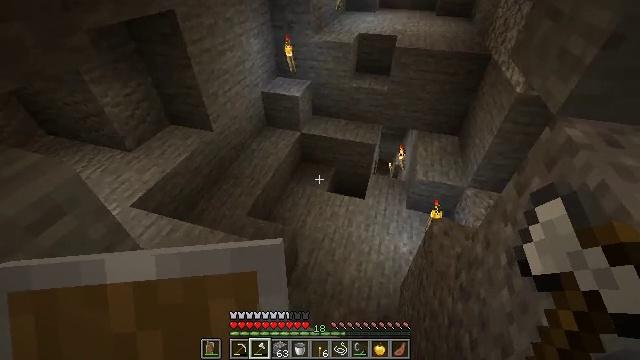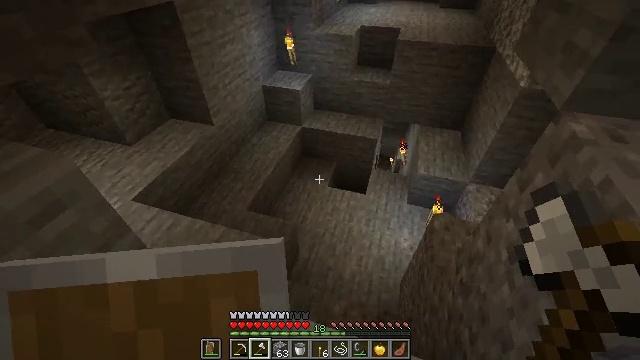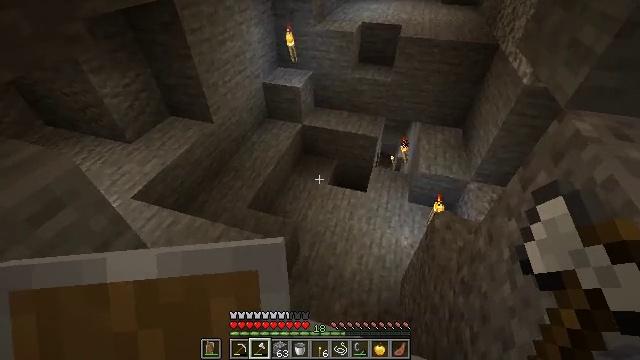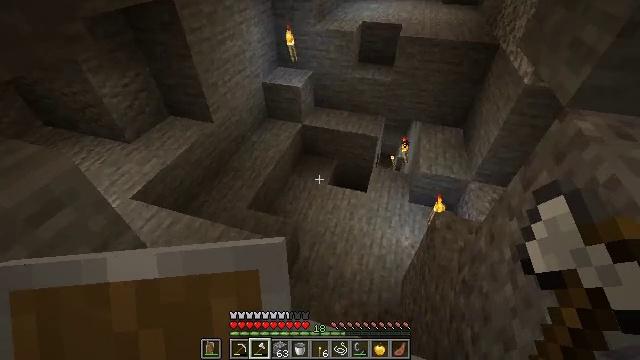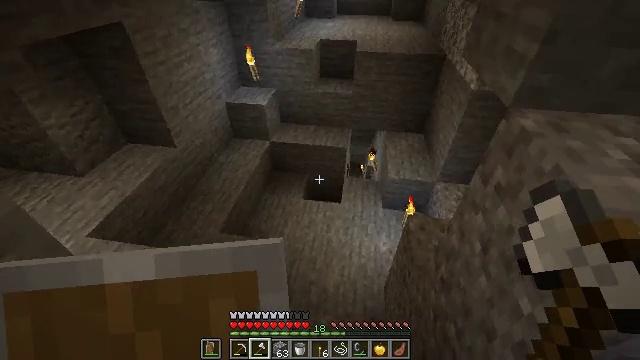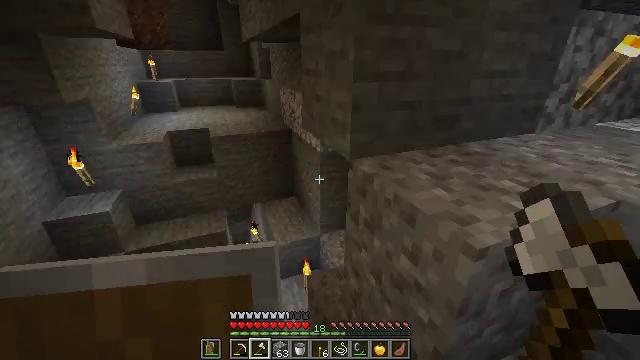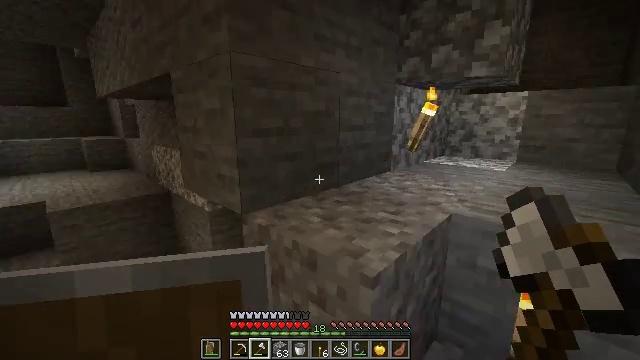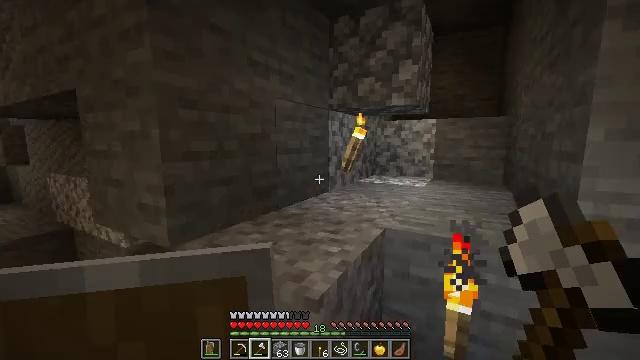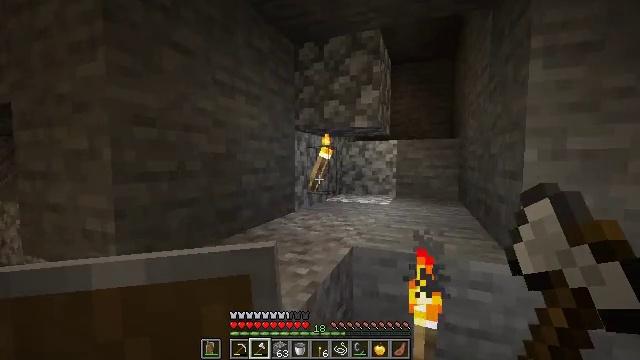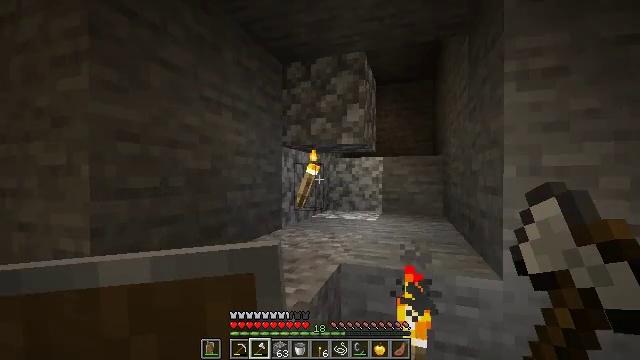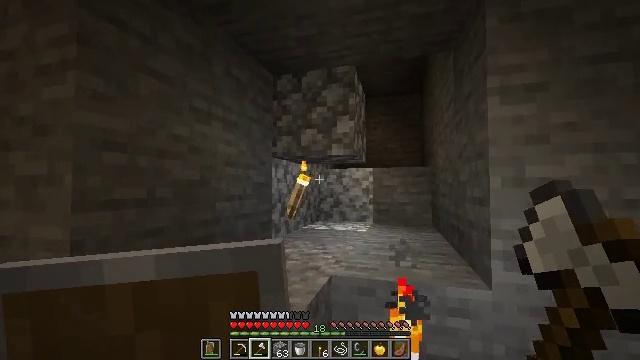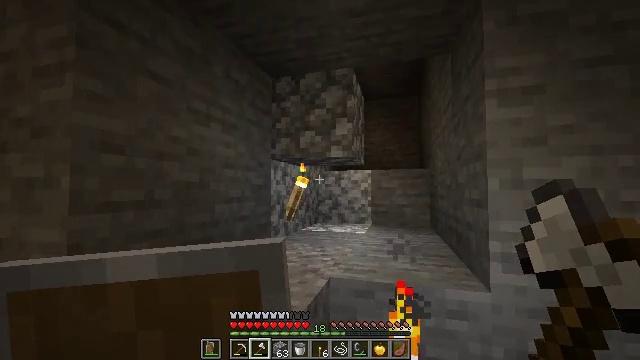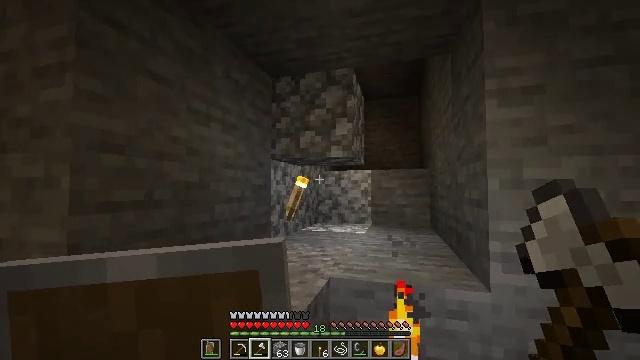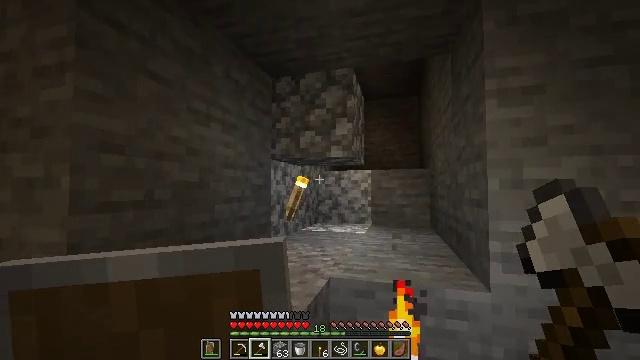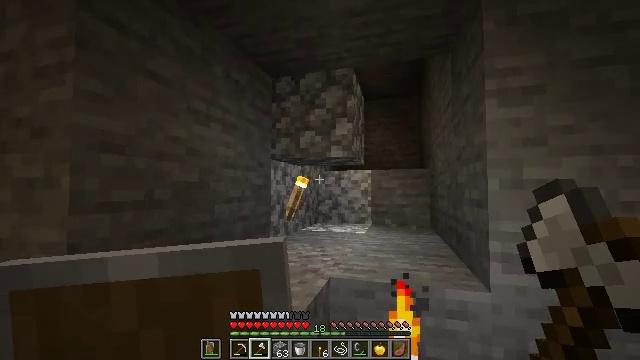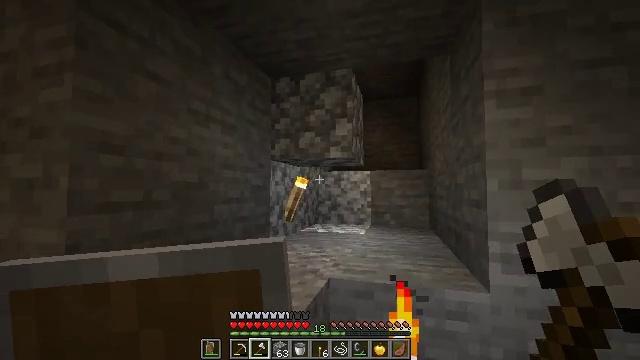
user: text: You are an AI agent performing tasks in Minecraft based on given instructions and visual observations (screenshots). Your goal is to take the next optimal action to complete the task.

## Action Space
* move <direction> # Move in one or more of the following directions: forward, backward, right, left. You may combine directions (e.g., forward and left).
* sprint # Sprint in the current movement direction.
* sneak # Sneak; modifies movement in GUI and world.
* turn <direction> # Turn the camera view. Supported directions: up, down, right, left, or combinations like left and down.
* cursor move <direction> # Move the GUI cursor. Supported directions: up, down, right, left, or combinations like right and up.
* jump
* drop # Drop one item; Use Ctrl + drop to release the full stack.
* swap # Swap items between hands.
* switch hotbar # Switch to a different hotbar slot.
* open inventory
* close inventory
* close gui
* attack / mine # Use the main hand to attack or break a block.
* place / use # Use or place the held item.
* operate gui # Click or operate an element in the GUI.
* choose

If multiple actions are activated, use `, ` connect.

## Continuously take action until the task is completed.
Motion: motion action
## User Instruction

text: Kill flying mobs.
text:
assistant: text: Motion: turn down
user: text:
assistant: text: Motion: no_op
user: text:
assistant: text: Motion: no_op
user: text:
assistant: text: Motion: turn right and up
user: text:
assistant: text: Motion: turn right and up
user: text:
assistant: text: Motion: turn right and up
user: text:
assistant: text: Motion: turn right and up
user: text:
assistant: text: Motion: turn right and up
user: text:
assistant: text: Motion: turn right and up
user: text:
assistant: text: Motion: turn right and up
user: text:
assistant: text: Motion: no_op
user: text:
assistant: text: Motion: no_op
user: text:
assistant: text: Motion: no_op
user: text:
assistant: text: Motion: no_op
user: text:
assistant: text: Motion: no_op
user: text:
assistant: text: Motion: no_op
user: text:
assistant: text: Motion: move forward
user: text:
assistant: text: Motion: move forward
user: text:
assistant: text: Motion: move forward, turn left and down
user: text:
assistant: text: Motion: turn left and down
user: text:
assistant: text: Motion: turn left and down
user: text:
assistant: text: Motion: turn left and down
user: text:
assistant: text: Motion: turn left
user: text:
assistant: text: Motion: no_op
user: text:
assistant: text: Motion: no_op
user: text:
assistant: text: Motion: move forward
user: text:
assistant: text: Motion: move forward
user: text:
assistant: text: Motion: move forward
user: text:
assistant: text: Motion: move forward
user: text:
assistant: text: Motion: move forward